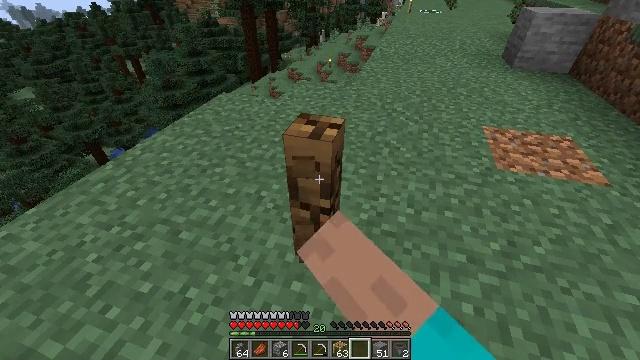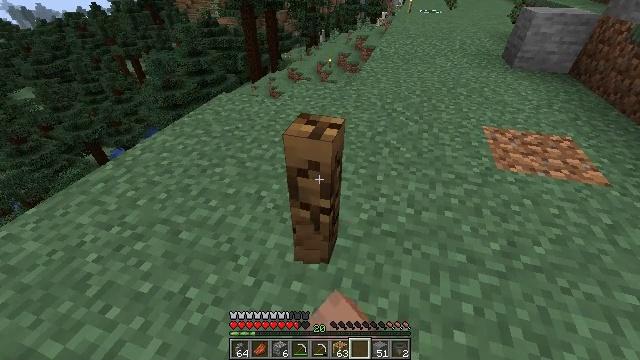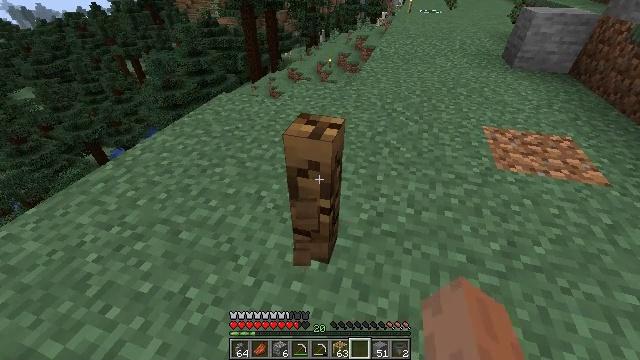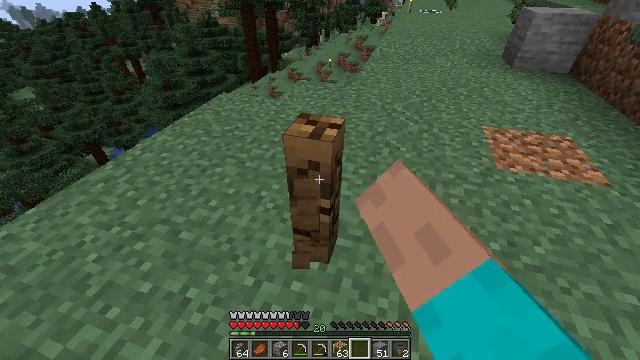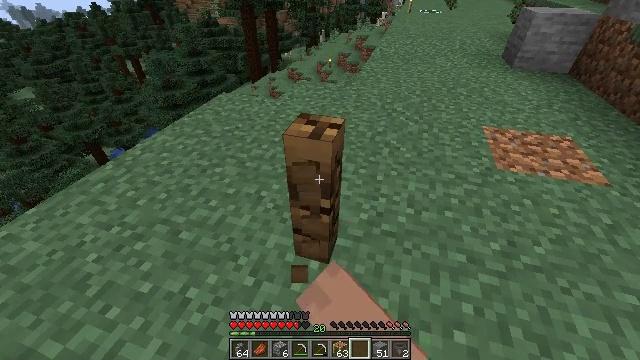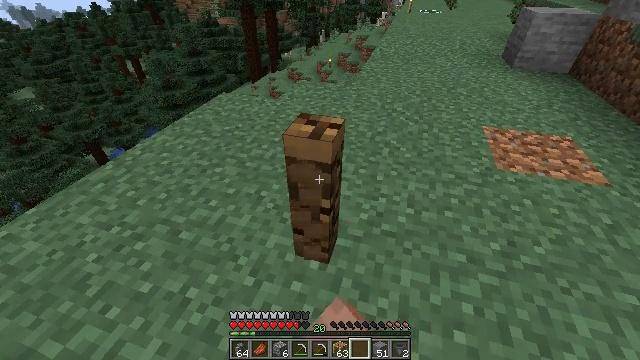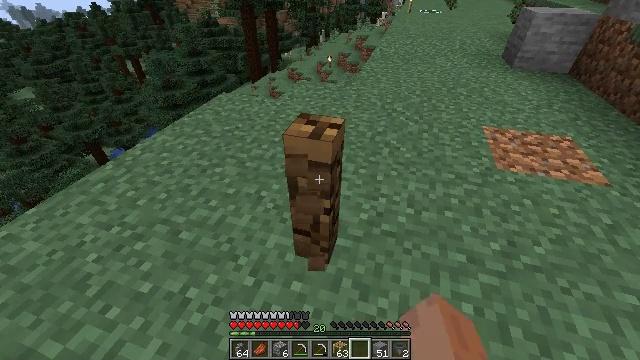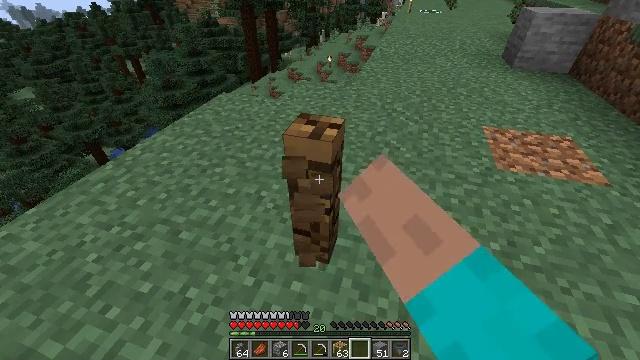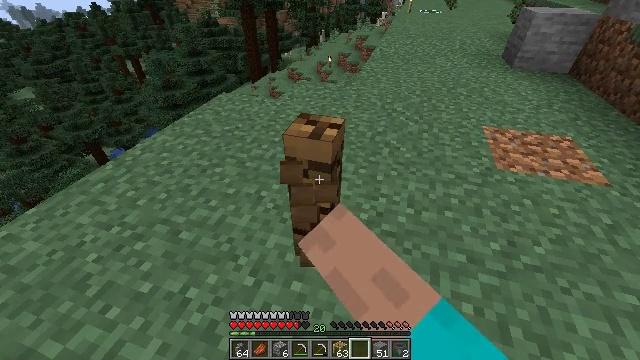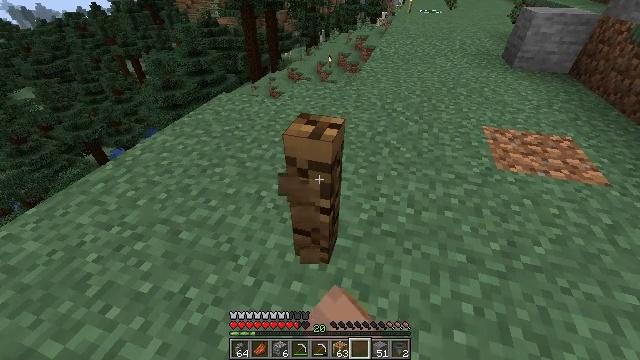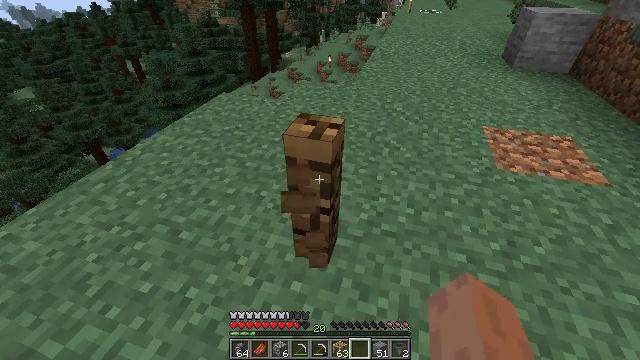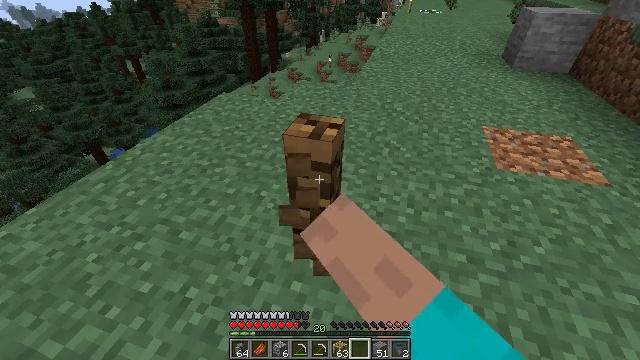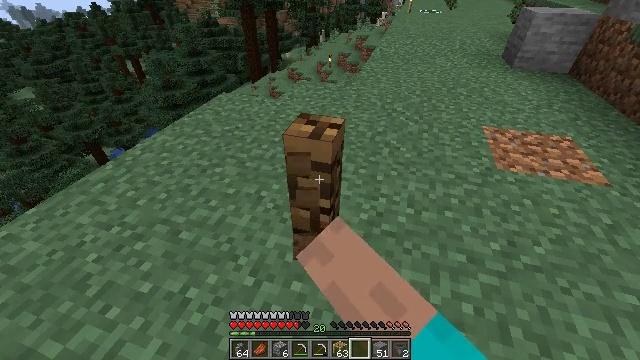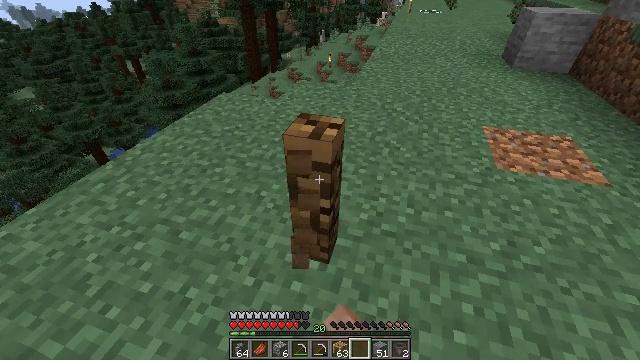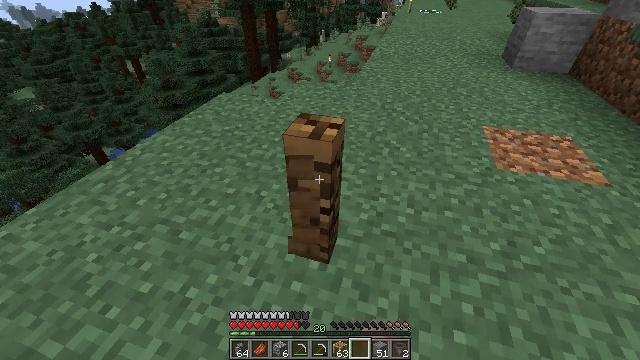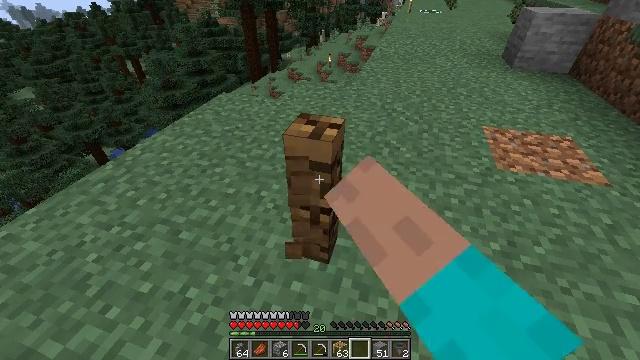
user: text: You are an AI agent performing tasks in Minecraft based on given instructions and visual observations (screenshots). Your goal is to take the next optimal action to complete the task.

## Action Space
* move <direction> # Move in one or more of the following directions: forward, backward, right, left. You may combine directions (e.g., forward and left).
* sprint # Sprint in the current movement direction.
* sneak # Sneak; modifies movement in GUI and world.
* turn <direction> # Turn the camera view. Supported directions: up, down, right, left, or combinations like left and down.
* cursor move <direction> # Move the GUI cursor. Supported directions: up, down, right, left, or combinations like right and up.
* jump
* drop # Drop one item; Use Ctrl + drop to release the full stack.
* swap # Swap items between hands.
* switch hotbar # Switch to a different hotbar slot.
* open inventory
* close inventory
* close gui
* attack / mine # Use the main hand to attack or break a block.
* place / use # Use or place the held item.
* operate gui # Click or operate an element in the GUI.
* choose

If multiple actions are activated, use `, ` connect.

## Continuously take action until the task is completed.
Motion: motion action
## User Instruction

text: Attack the spruce fence to dismantle it.
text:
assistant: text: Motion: attack / mine
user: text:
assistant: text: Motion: attack / mine
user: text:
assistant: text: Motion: attack / mine
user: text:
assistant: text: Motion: attack / mine
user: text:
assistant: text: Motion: attack / mine
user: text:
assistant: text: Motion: attack / mine
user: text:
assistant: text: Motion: attack / mine
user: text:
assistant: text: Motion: attack / mine
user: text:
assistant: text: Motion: attack / mine
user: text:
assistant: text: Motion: attack / mine
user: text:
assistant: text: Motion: attack / mine
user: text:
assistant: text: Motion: attack / mine
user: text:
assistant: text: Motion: attack / mine
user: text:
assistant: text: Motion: attack / mine
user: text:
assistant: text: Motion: attack / mine
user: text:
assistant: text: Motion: attack / mine
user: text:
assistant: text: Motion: attack / mine
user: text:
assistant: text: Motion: attack / mine
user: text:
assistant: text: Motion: attack / mine
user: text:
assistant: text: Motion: attack / mine
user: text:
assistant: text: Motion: attack / mine
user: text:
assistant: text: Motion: attack / mine
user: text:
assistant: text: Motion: attack / mine
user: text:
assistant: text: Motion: attack / mine
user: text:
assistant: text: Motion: attack / mine
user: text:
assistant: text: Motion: attack / mine
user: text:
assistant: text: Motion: attack / mine
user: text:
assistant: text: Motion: attack / mine
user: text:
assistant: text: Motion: attack / mine
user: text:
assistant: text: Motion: attack / mine